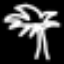
Label: palm tree